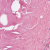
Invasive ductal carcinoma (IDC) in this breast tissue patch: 0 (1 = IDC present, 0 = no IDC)